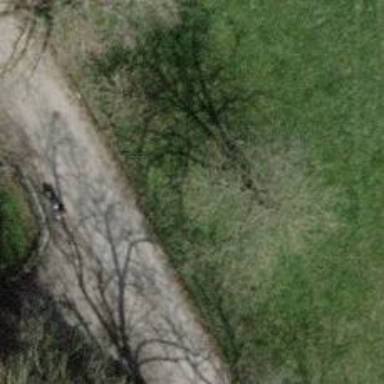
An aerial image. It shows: Broadleaved tree with lush leaves.